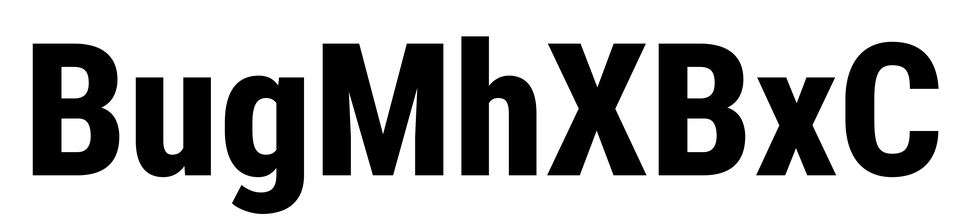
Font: Roboto_Condensed_ExtraBold